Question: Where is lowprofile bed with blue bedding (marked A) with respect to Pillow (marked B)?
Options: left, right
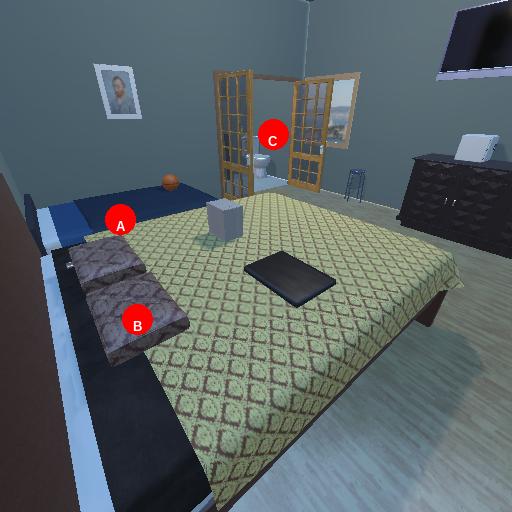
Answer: left